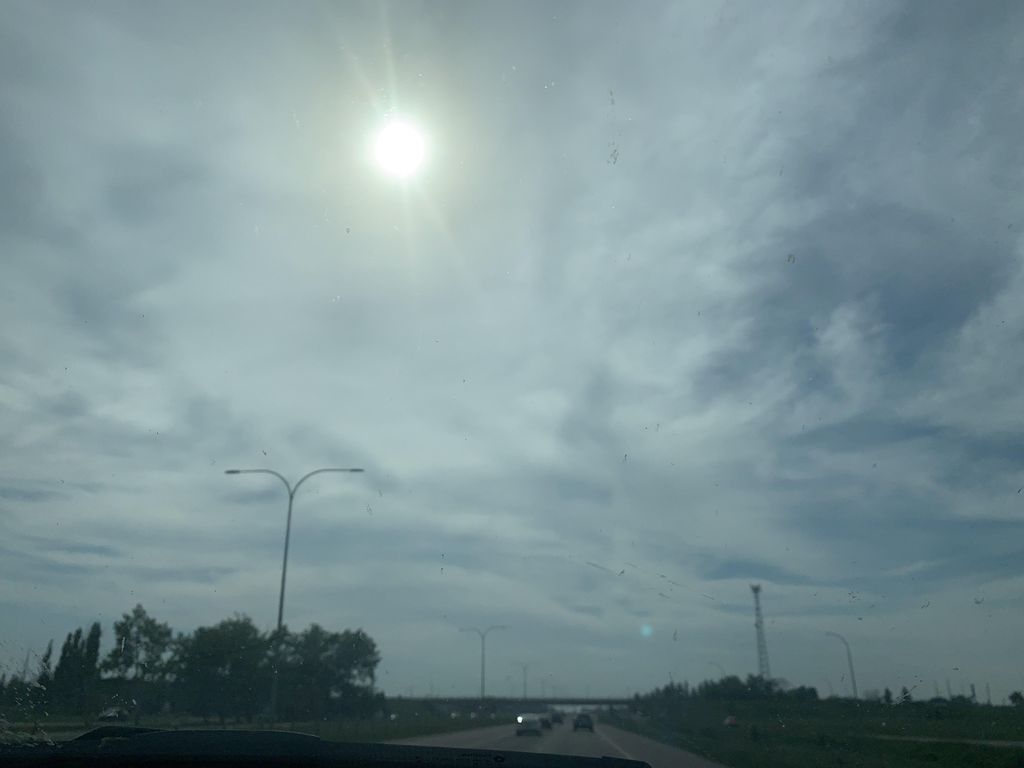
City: edmonton